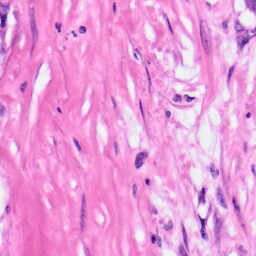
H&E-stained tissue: Pancreatic